Field crop: maize
Growth stage: 2
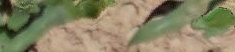
Species: maize